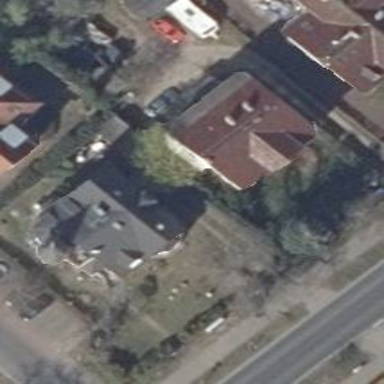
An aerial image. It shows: House with mansard roof shape.